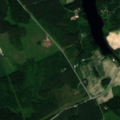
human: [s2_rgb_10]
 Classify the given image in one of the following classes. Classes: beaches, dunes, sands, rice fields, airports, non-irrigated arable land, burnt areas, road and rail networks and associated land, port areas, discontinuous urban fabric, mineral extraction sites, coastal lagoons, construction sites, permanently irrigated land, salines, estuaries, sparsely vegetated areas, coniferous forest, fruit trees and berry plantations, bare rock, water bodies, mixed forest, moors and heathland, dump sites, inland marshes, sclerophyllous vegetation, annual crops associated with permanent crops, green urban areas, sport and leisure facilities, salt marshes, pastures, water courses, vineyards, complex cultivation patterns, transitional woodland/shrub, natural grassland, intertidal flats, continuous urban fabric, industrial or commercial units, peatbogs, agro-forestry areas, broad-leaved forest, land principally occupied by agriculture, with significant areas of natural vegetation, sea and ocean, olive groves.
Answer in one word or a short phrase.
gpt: non-irrigated arable land, land principally occupied by agriculture, with significant areas of natural vegetation, coniferous forest, mixed forest, transitional woodland/shrub, water bodies